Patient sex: F
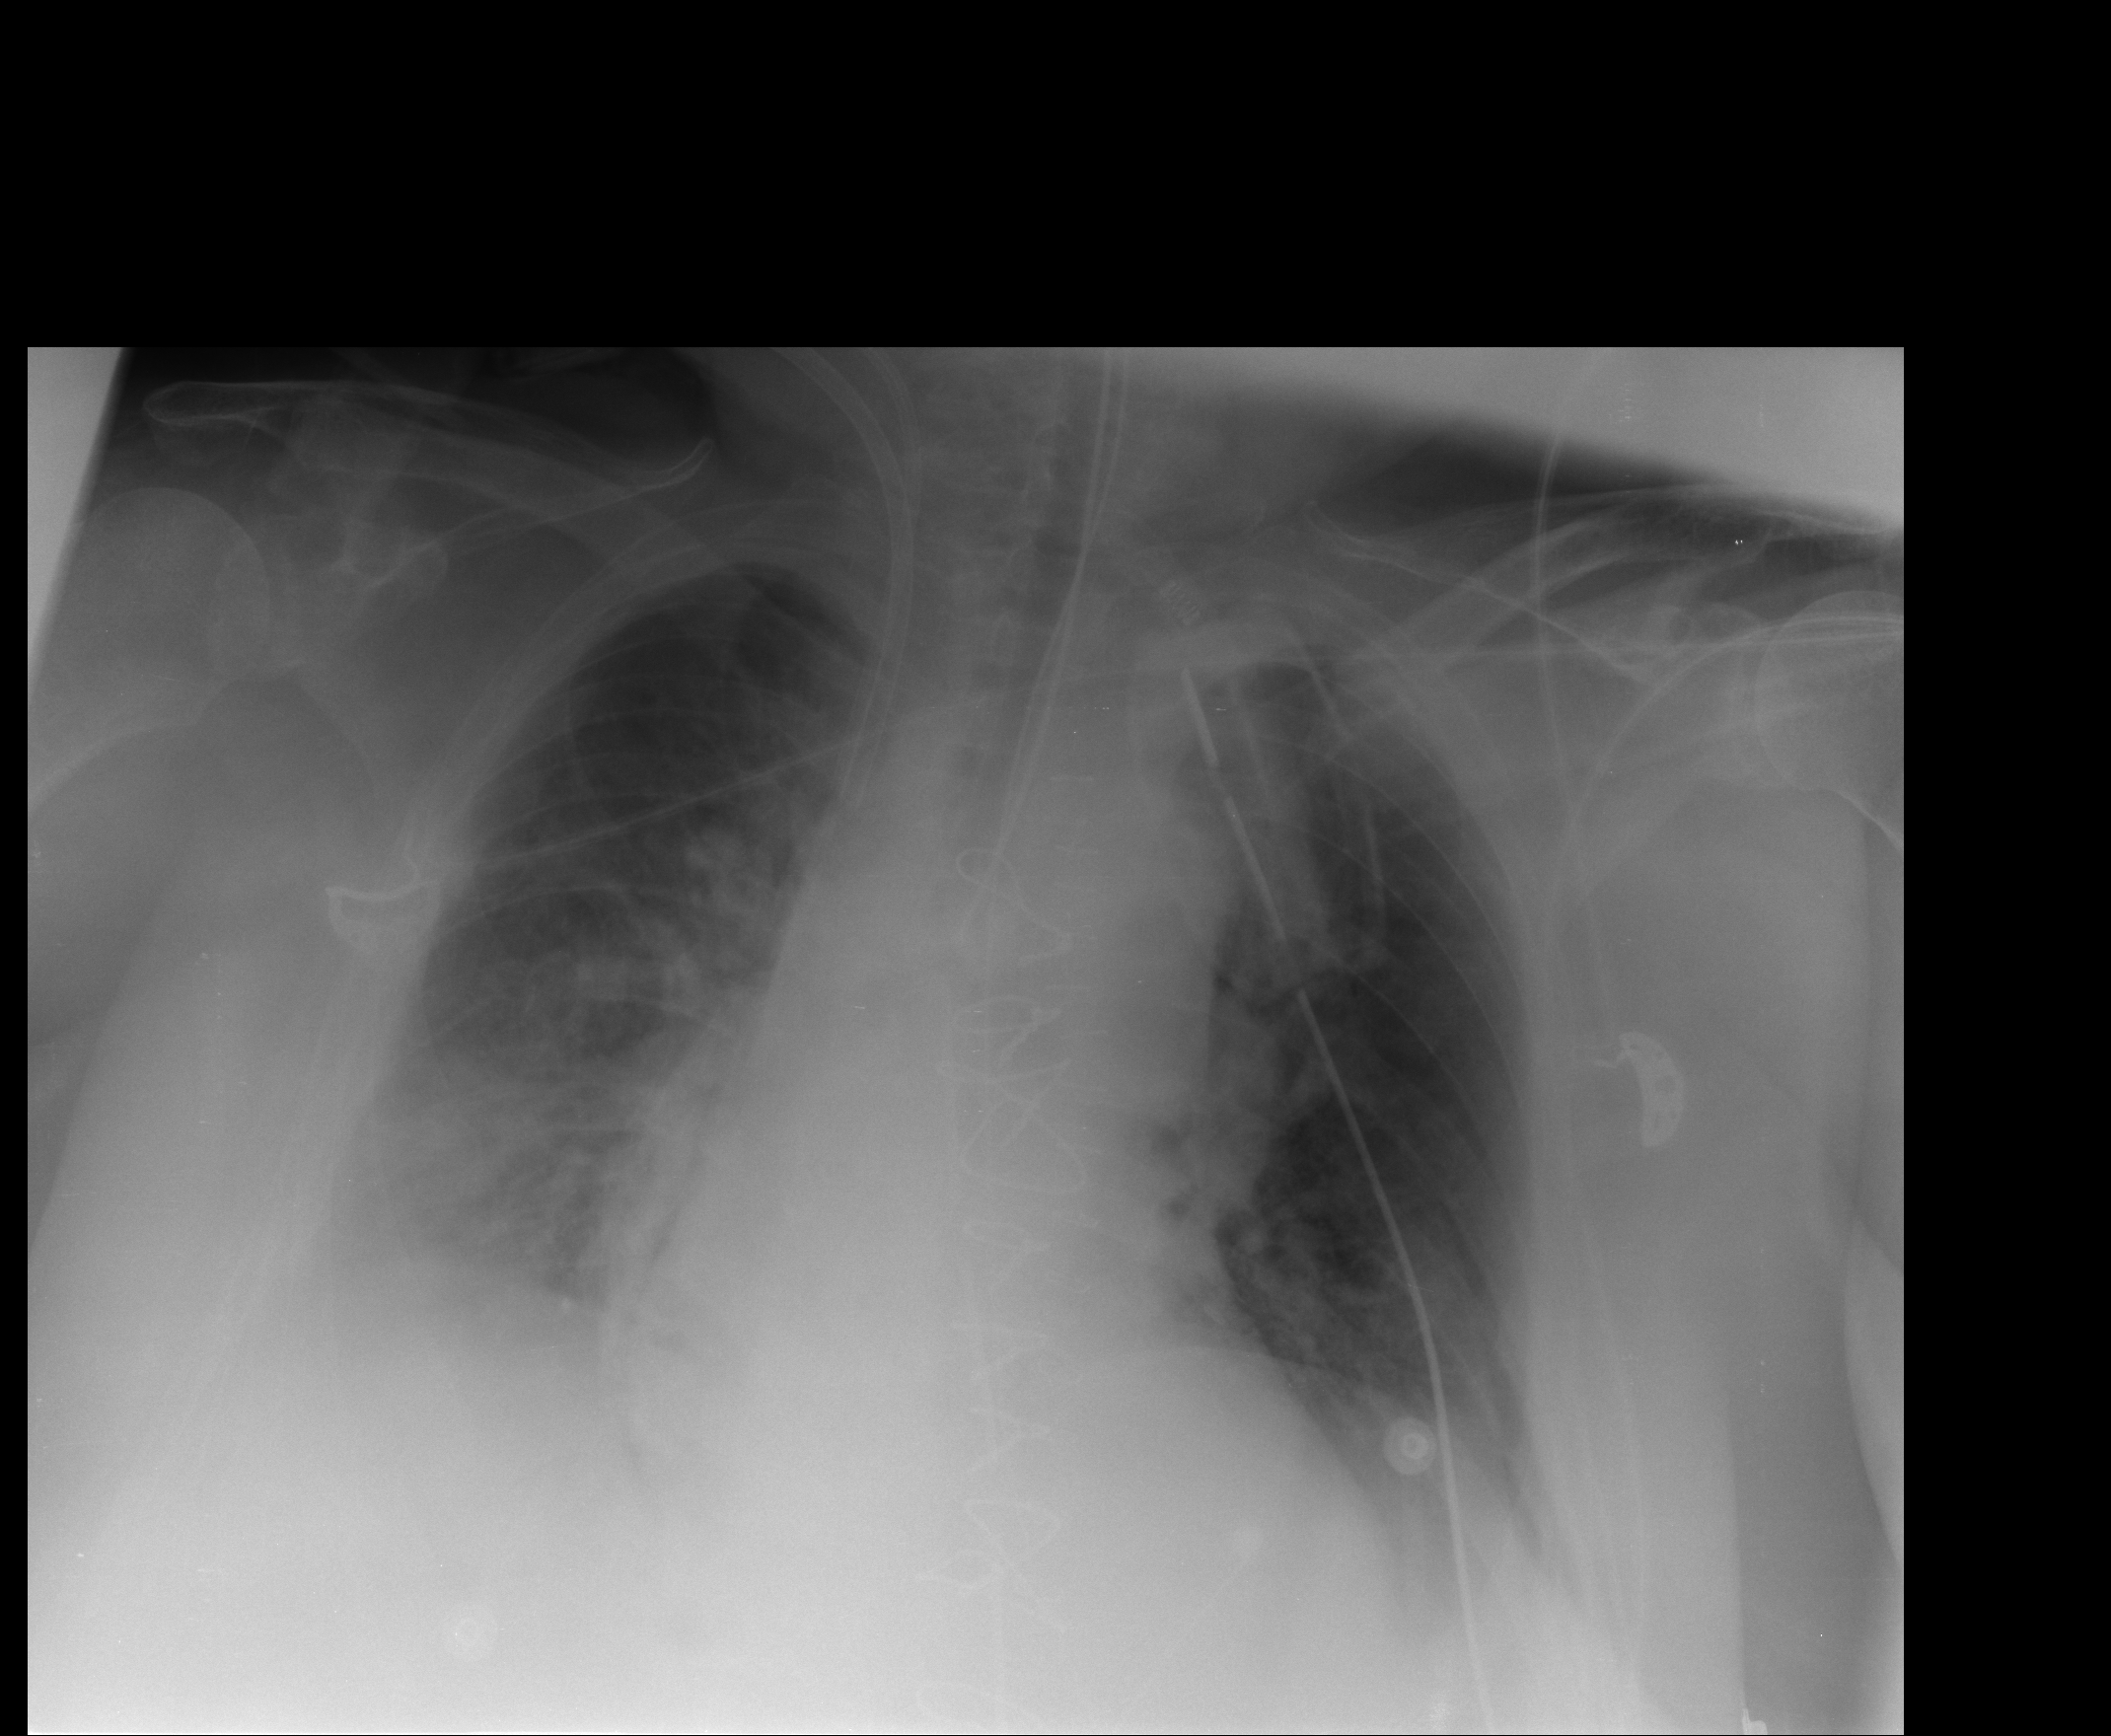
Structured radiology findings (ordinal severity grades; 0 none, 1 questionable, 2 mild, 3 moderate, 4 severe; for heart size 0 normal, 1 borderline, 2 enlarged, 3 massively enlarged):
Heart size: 2
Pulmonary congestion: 2
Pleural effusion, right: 1
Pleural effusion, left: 1
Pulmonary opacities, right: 2
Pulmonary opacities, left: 0
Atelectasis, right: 2
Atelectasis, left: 2